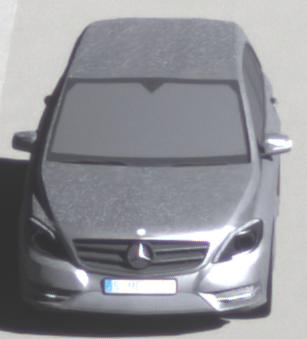
Make: Mercedes-Benz
Model: B 180 BlueEFFICIENCY
Detailed model: B-Class (246)
Model produced from: 2011/11
Model produced until: 2012/10
Doors: 5
Color: white
Road condition: dry road
Daytime: morning or afternoon
Contrast: high contrast